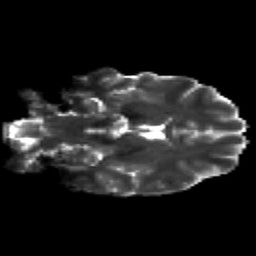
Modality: T2w
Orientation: coronal
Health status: healthy
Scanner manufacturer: siemens
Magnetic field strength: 3 T
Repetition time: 12 s
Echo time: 0.092 s